Question: I have a slight puzzle with an Excel formula and am using it in conjunction with IBM Cognos Disclosure Management which disables VBA so can't use a coded work around as I would normally.
I need a formula that finds the last non blank cell which is greater than zero in a range (Single row)
So for instance:

In this example I'd expect col F to be returned with a value of 6.
This formula works the other way round:
=INDEX(A1:I1,MATCH(1,INDEX(1-ISBLANK(A1:I1),1,0),0)
But I can't figure out how to flip it so that it goes from the other side. Also it would count a value of 0 which I want to ignore.
Does any body have any idea how to achieve this?
Thanks
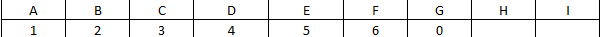
Answer: The will be given by:
'''
=LOOKUP(2,1/(1:1>0),1:1)
'''
The will be given by the Array Formula:
'''
=IF(COUNTA(1:1)=0,"",MAX((1:1<>0)*(COLUMN(1:1))))
'''
must be entered with + + rather than just the key.